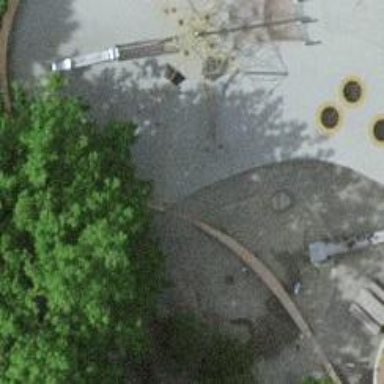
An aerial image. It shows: Playground area for leisure land.